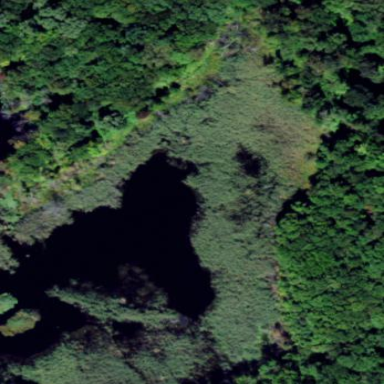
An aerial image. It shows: Swampy wetland area.